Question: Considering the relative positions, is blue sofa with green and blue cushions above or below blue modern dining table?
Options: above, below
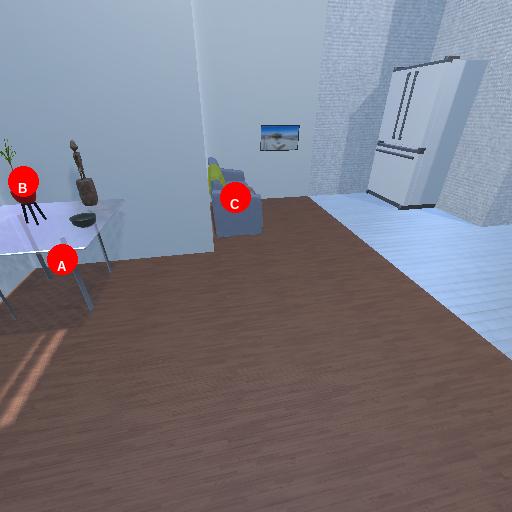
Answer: above